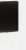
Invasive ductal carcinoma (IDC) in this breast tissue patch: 0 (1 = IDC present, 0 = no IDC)